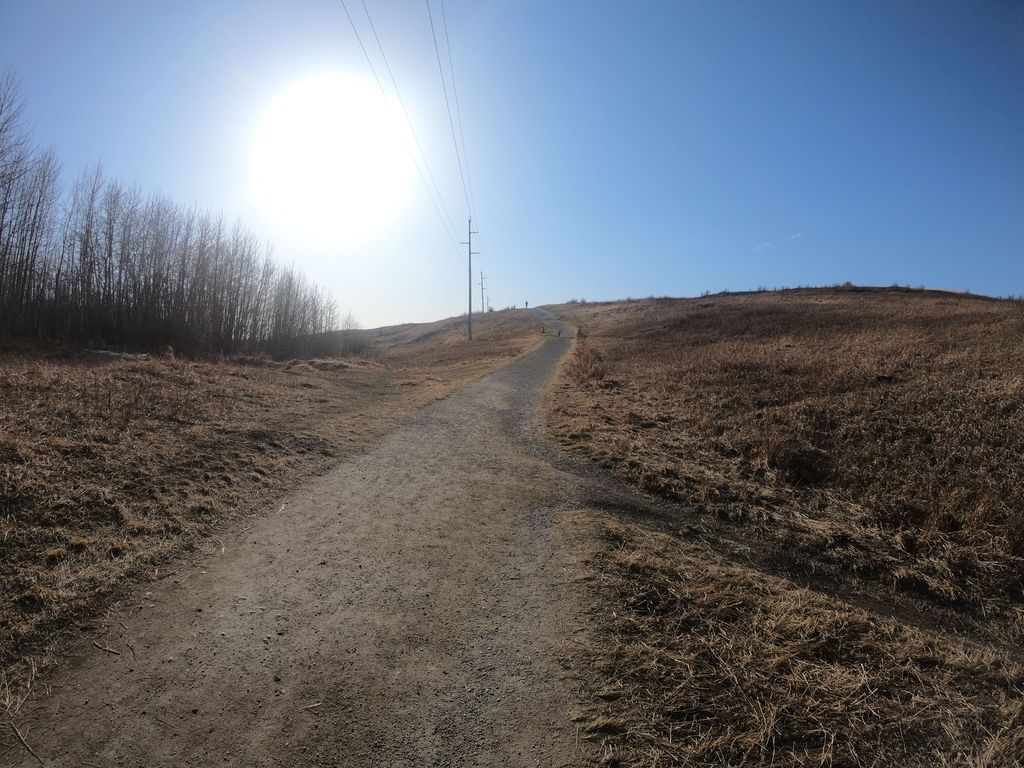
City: calgary